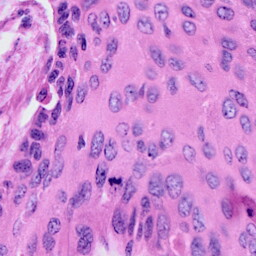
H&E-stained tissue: Cervix